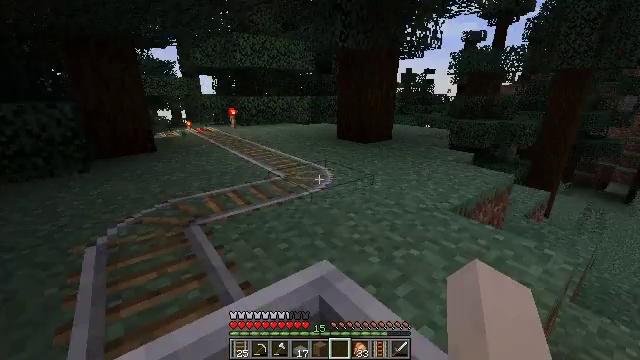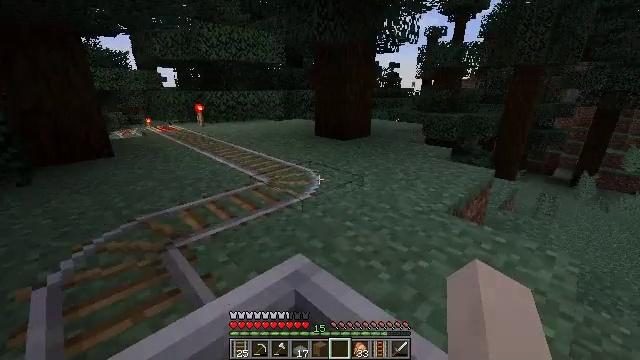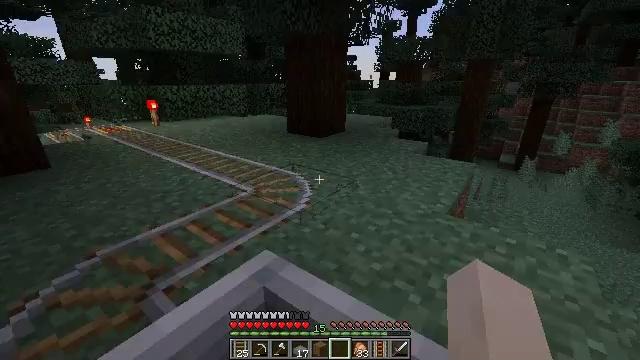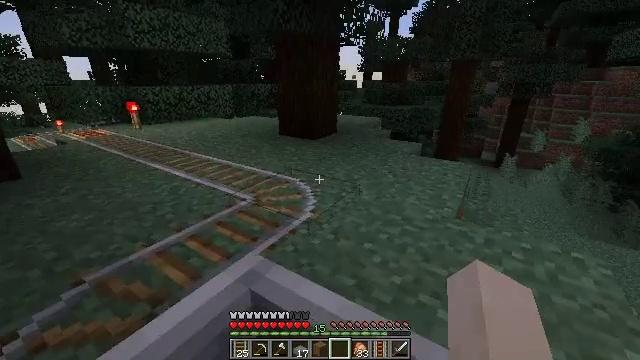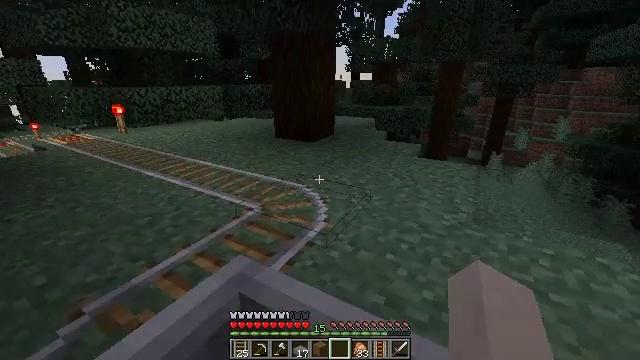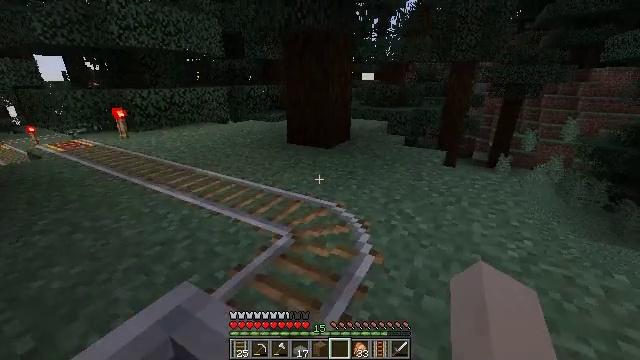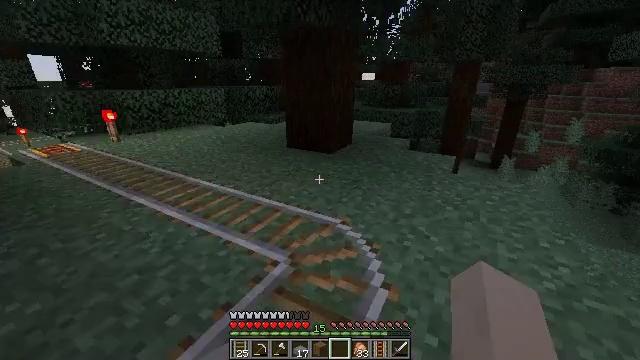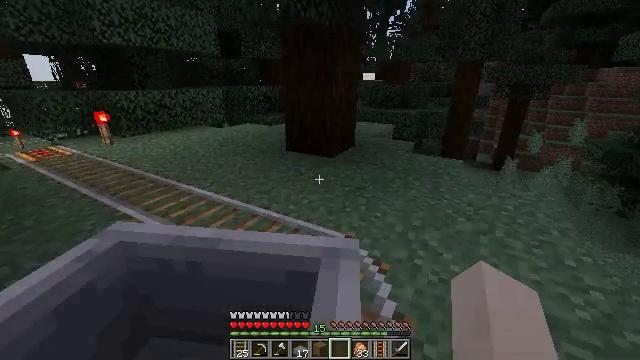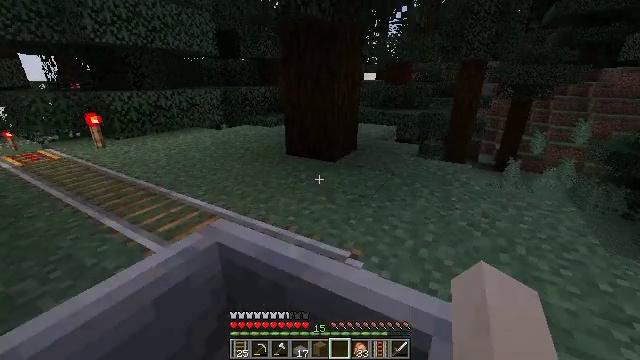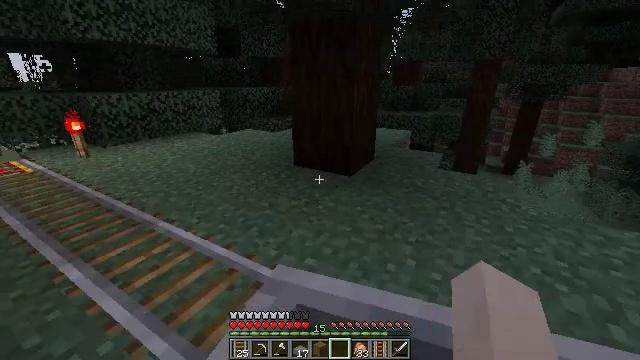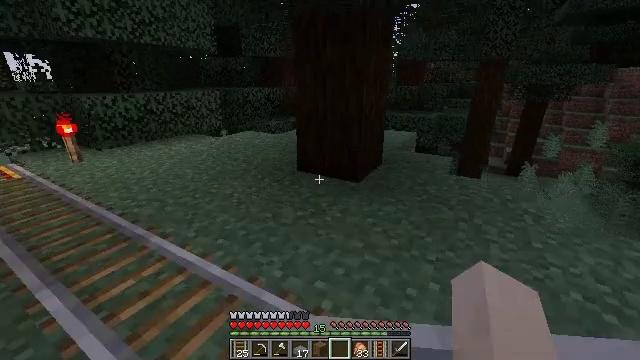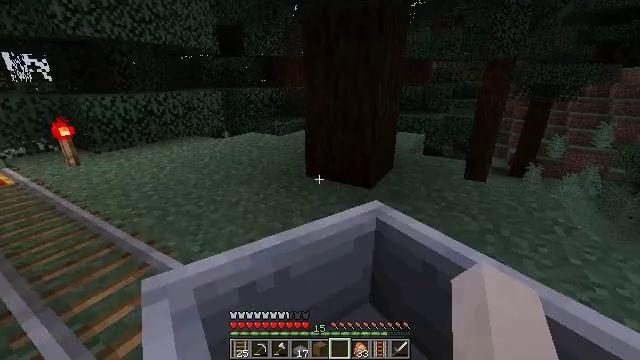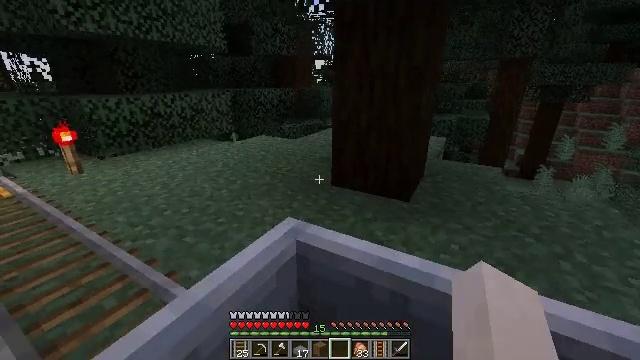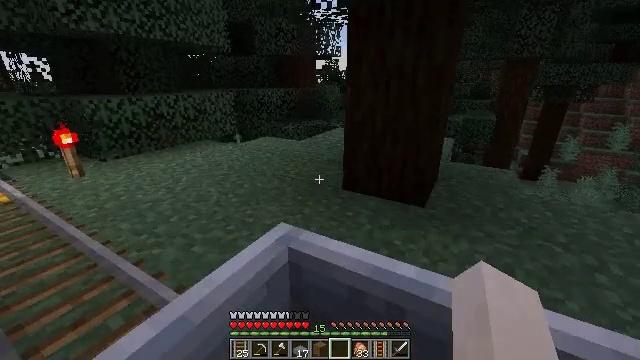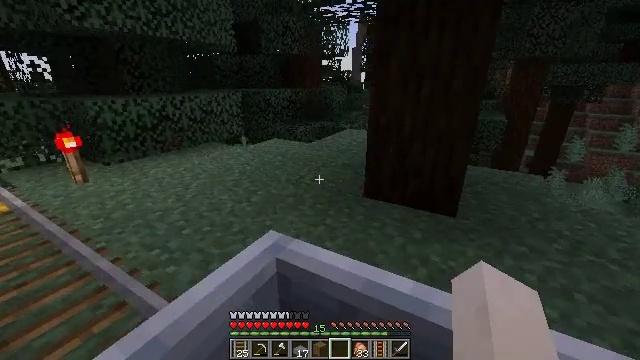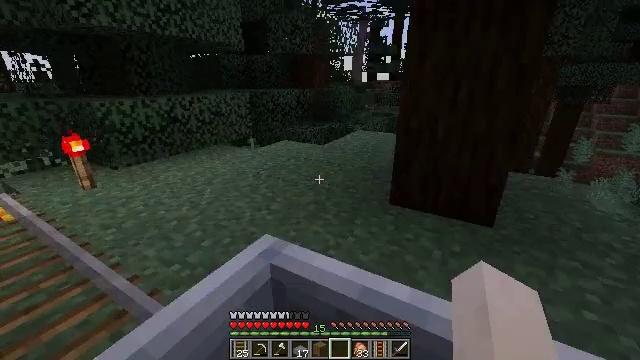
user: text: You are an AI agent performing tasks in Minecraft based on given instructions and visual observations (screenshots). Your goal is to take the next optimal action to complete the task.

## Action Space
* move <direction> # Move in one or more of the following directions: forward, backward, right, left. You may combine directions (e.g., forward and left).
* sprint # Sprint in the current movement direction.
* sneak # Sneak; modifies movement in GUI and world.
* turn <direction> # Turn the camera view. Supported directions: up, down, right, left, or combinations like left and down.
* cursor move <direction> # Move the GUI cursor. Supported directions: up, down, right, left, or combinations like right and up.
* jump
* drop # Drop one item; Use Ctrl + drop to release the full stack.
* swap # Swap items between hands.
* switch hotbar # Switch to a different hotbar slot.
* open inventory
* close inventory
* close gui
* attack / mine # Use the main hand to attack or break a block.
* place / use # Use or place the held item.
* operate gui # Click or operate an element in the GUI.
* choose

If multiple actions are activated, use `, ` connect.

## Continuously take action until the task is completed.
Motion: motion action
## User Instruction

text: Gather the rail for future use.
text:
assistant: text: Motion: turn right and down
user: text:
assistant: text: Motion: turn right and down
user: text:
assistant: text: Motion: turn right
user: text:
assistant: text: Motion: no_op
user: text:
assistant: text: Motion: no_op
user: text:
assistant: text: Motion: no_op
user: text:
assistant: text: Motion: no_op
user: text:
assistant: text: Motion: no_op
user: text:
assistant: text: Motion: no_op
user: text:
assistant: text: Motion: no_op
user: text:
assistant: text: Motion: no_op
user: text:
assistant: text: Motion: no_op
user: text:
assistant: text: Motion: no_op
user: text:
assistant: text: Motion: no_op
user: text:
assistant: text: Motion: no_op
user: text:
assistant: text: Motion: turn left
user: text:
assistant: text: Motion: turn left
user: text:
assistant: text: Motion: turn left
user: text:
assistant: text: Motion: turn left
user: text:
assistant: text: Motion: turn left
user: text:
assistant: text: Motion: turn left
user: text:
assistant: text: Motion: no_op
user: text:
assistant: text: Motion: no_op
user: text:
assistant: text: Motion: no_op
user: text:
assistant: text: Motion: no_op
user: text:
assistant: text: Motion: no_op
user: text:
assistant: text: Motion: no_op
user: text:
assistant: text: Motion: no_op
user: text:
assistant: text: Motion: no_op
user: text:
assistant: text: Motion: no_op